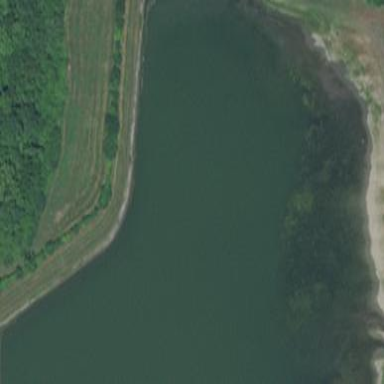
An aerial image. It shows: Lake with natural water.